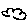
Label: cloud